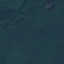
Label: Forest